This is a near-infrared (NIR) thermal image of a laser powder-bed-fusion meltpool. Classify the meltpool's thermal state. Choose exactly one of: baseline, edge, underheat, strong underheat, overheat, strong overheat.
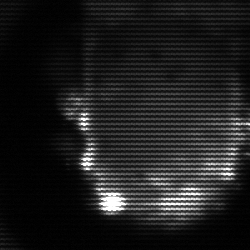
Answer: baseline